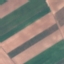
Land use / land cover class: AnnualCrop